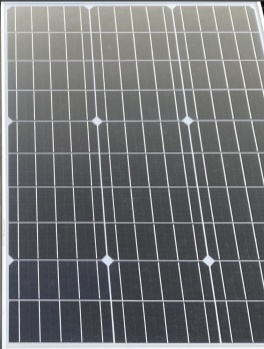
Label: Clean